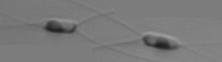
Label: Chaetoceros